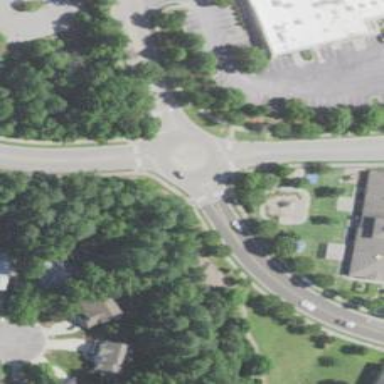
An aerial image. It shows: Residential road that intersects with roundabout.